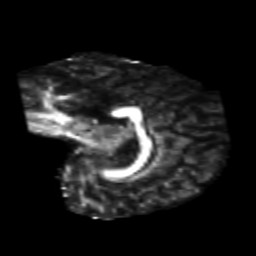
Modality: FA
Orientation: sagittal
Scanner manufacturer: siemens
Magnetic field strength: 3 T
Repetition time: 6.8 s
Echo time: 0.093 s